Question: Try:
1. I created a new project in VS2012
2. I installed via the NuGet package RavenDB Embedded -Pre
3. I installed Ninject.MVC3
4. Added a module for ninject RavenDB: Public class RavenDBNinjectModule : NinjectModule
{
public override void Load()
{
Bind<IDocumentStore>().ToMethod(context =>
{
NonAdminHttp.EnsureCanListenToWhenInNonAdminContext(8080);
var documentStore = new EmbeddableDocumentStore { Url="http://localhost:8080/", DataDirectory="~/App_Data", UseEmbeddedHttpServer = true };
return documentStore.Initialize();
}).InSingletonScope();
Bind<IDocumentSession>().ToMethod(context => context.Kernel.Get<IDocumentStore>().OpenSession()).InRequestScope();
}
}
5. In my class "NinjectWebCommon" ... private static void RegisterServices(IKernel kernel)
{
kernel.Load(new RavenDBNinjectModule());
}
When running the application, the following url was generated ("<URL>
I tried accessing "<URL>" but the following screen is displayed:
What am I doing wrong?
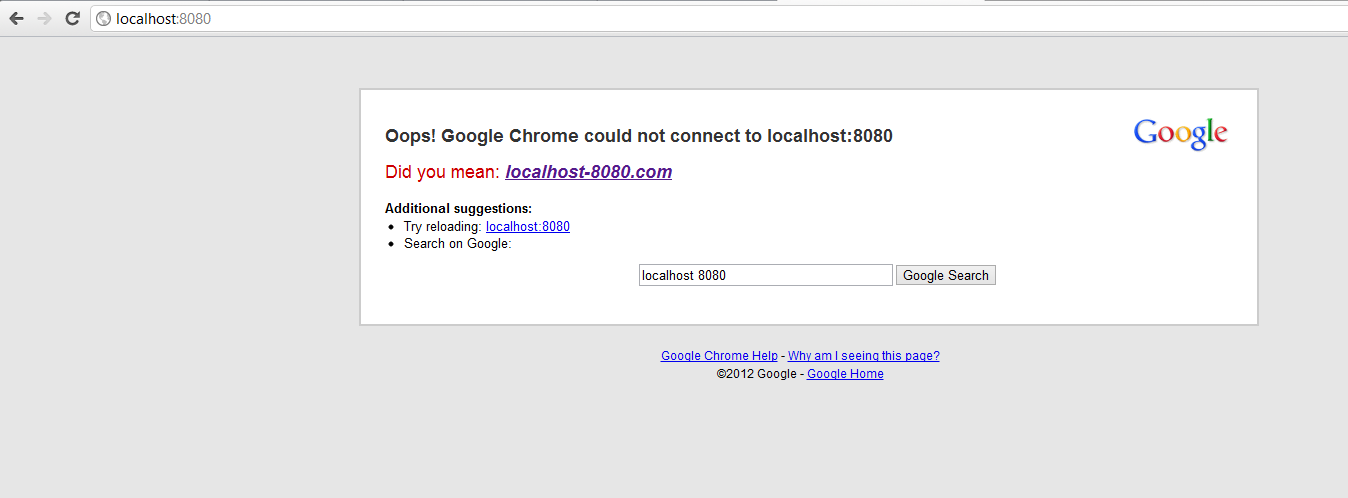
Answer: As it turned out, the issue is that 'documentStore.Initialize' never get called, because that no one did ask Ninject to resolve 'IDocumentStore'.